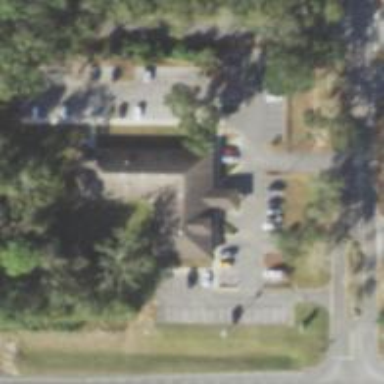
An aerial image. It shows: Parking space is available.